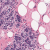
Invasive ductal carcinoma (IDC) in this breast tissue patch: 0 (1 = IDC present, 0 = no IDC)